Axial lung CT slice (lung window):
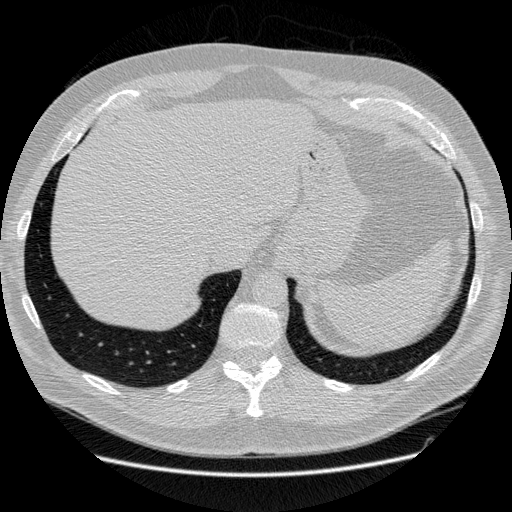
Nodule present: no